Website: lowes
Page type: cart
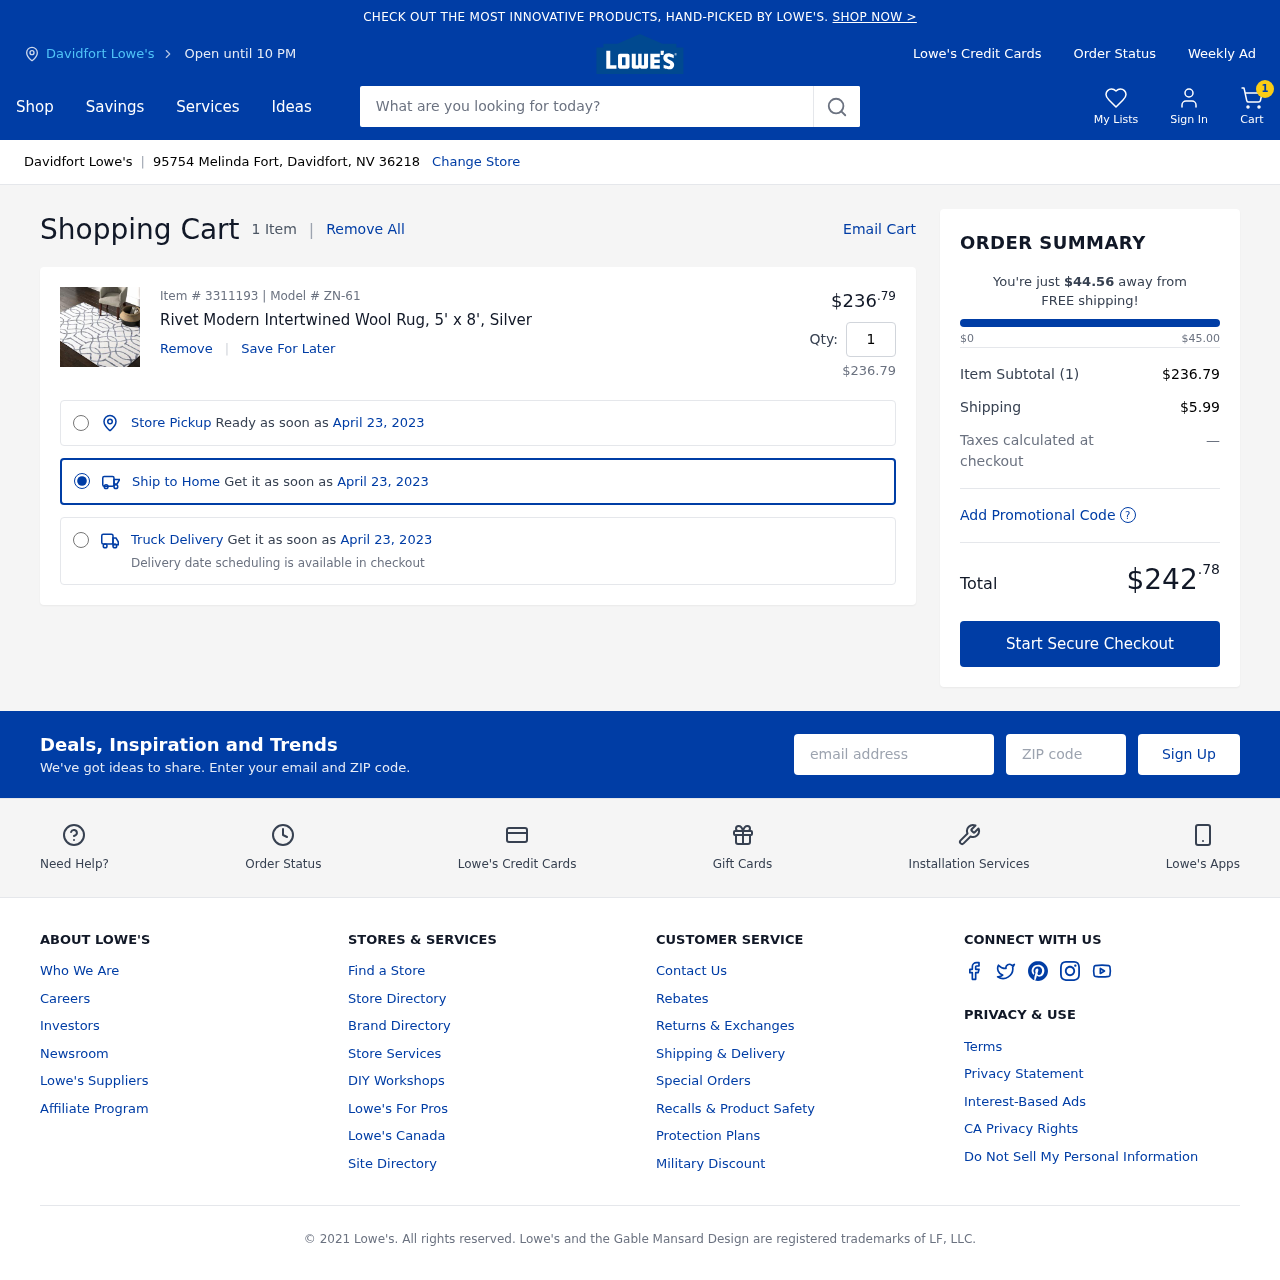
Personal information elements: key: PII_CITY
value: Davidfort Lowe's
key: PII_EMAIL
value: bhensley@yahoo.com
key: PII_POSTCODE
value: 36218
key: PII_STREET
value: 95754 Melinda Fort
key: PII_CITY_STATE_ZIP
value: Davidfort, NV 36218
Product elements: key: PRODUCT1_NAME
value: Rivet Modern Intertwined Wool Rug, 5' x 8', Silver
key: PRODUCT1_PRICE
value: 236.79
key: PRODUCT1_QUANTITY
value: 1
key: PRODUCT1_SUBTOTAL
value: $236.79
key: PRODUCT_ITEM_NUMBER
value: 3311193
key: PRODUCT_MODEL_NUMBER
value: ZN-61
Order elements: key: ORDER_NUM_ITEMS
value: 1
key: ORDER_NUM_ITEMS
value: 1 Item
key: ORDER_DELIVERY_DATE
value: April 23, 2023
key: ORDER_SUBTOTAL
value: $236.79
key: ORDER_SHIPPING_COST
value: $5.99
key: ORDER_TOTAL
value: $242.78
Search elements: key: HEADER_SEARCH
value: What are you looking for today?